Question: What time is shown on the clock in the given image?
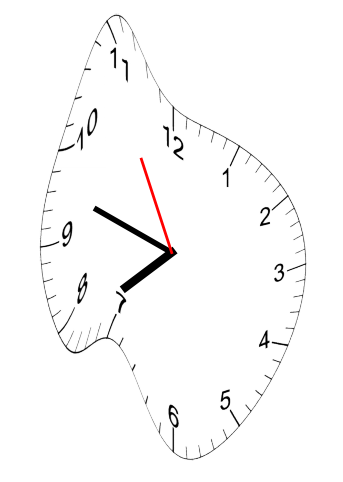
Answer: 07:47:55